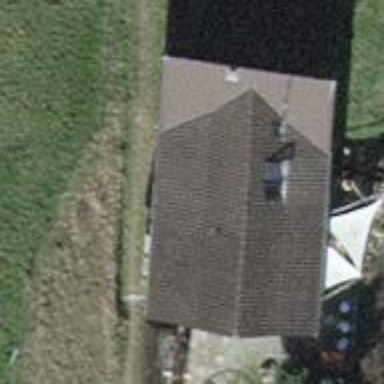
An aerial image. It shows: Simple house.